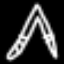
Label: The Eiffel Tower